Question: Is possible to implement this kind of animation (Screenshot below) on UITableView when expanding a hidden group of cells/rows?

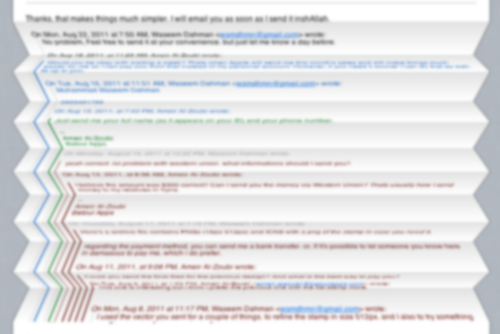
Answer: Perhaps, but it would be quite difficult. Mail actually uses a Quartz Composer composition to implement this:

You can't use Quartz Composer on the iPhone, so you would have to do it using CALayers. See <URL> as a potential starting point, but I'm afraid it will be more trouble than it's worth.